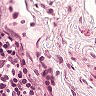
Metastatic tissue present: no